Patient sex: F
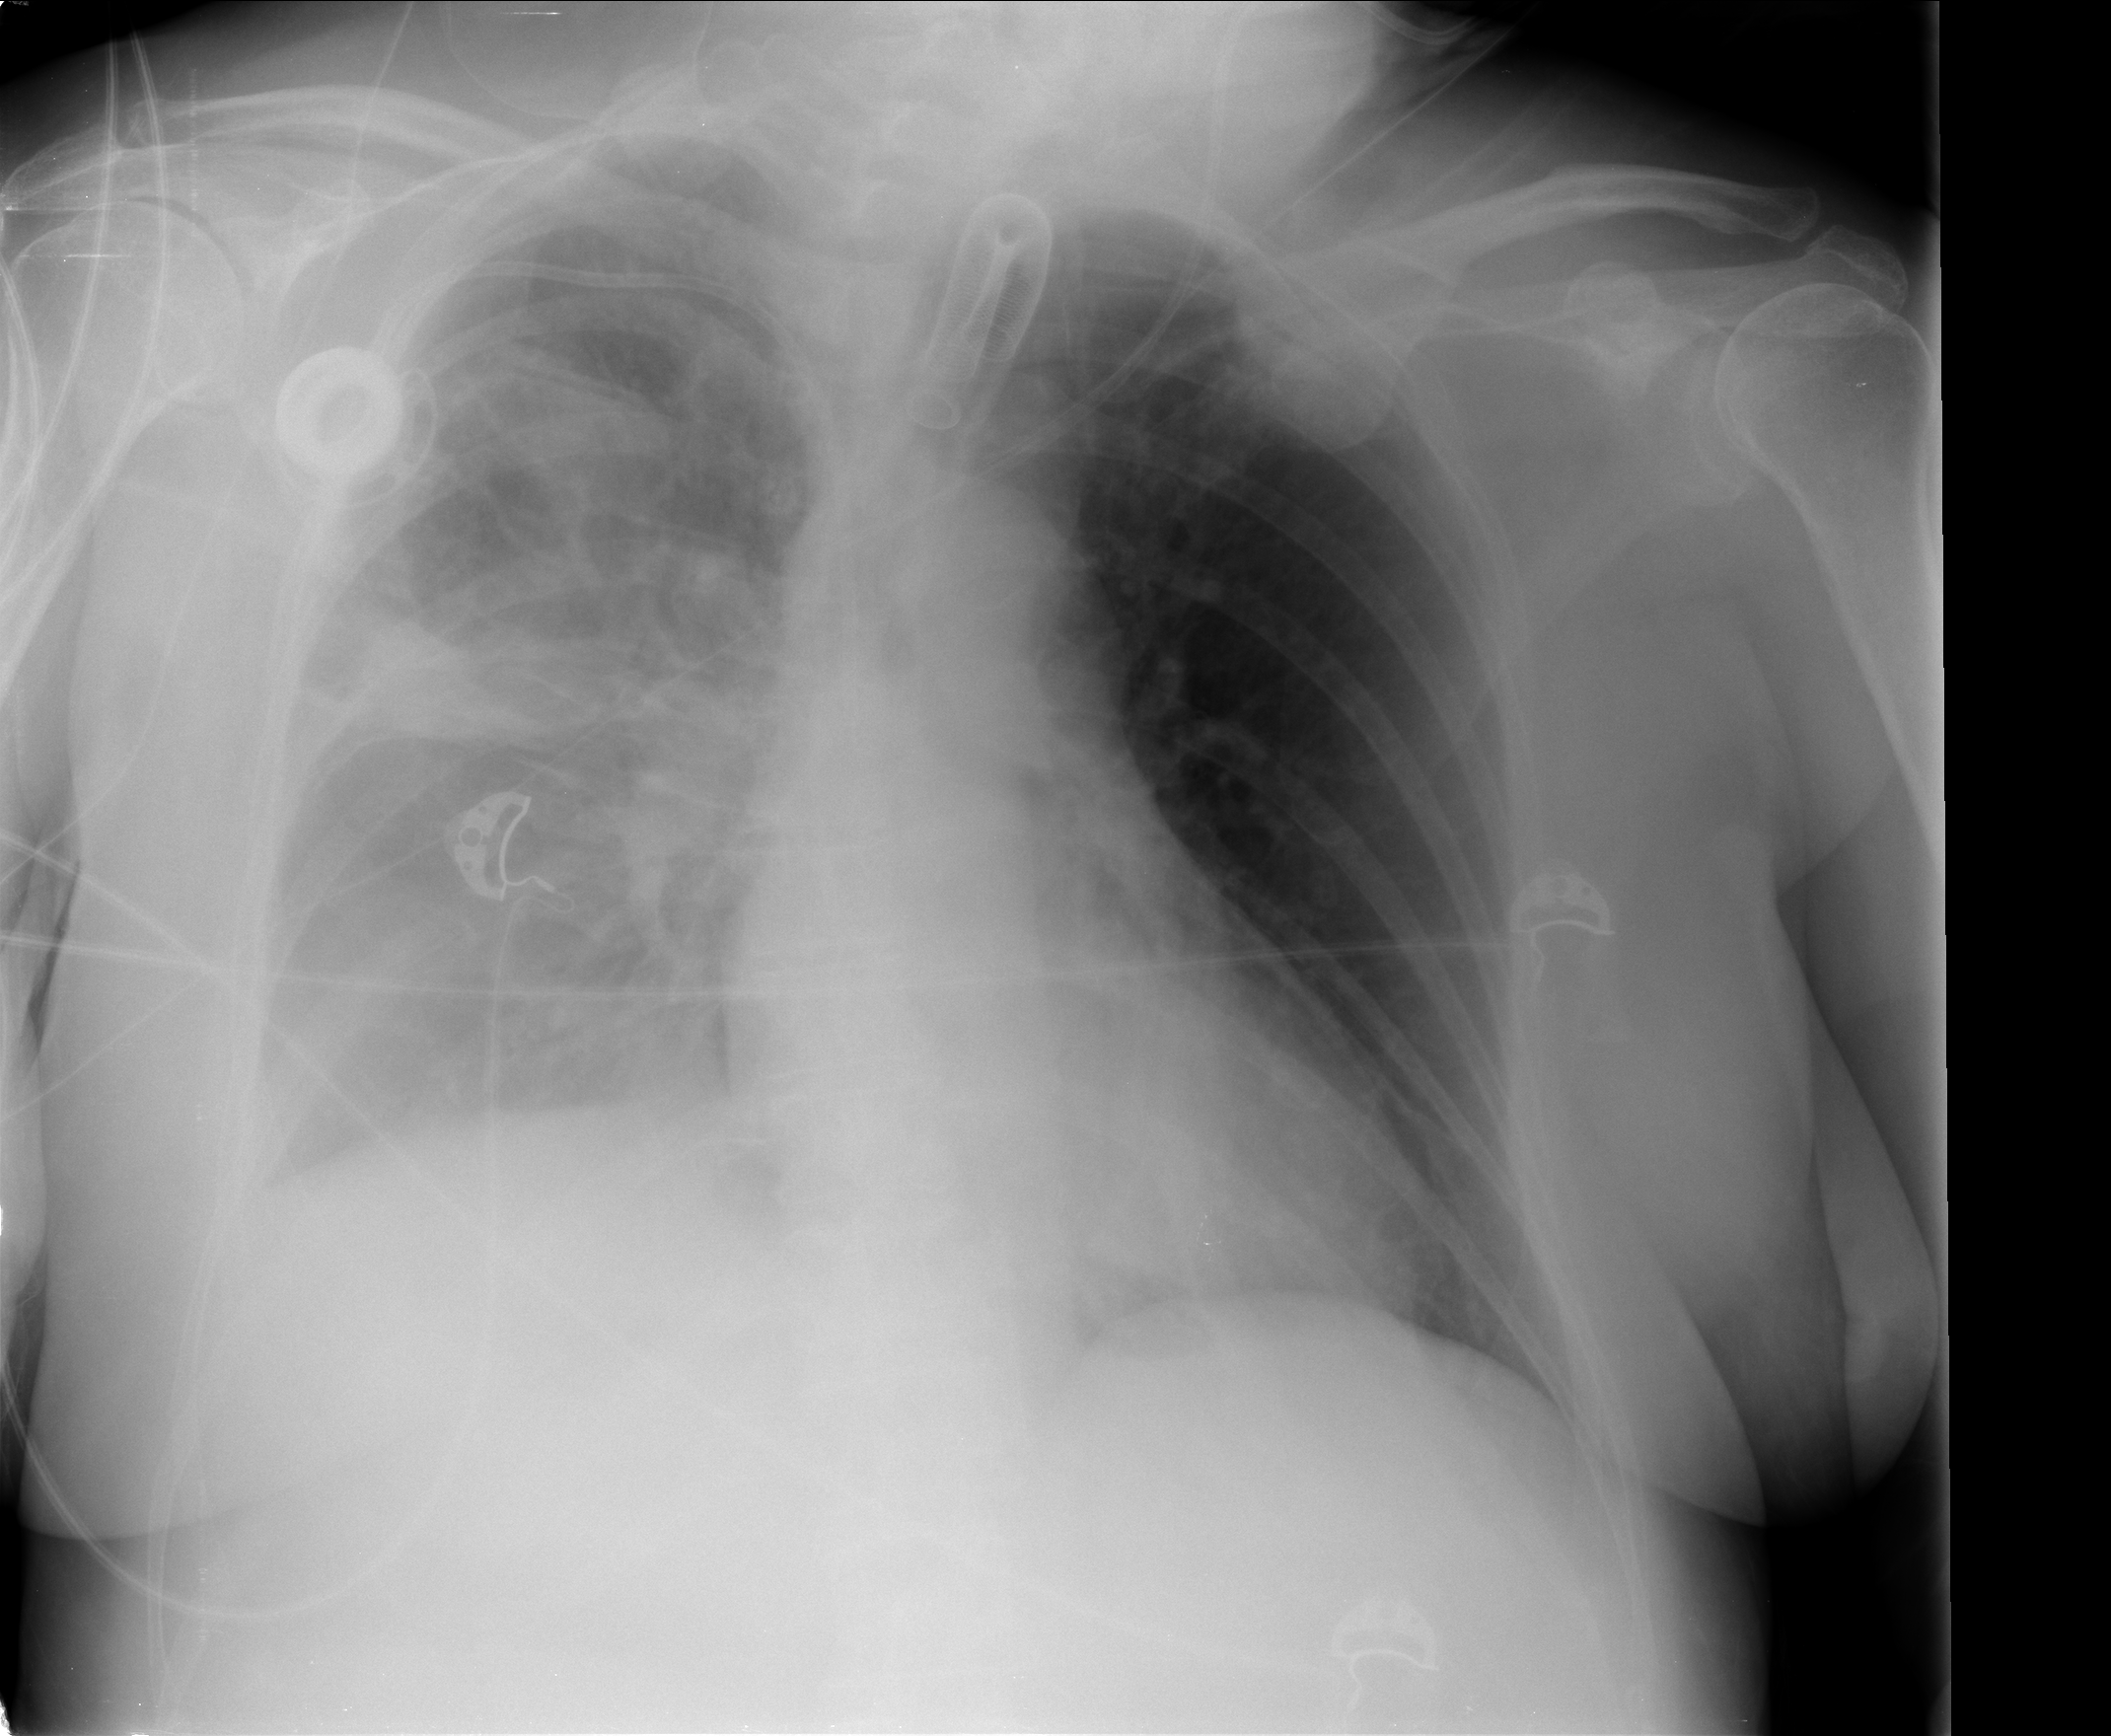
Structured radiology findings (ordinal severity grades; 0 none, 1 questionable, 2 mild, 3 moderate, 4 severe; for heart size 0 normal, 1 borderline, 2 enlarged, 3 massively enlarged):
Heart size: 0
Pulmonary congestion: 2
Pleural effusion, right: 2
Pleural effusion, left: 0
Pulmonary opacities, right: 2
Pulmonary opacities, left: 0
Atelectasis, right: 2
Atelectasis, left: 0